Field crop: tomato
Growth stage: 1
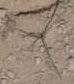
Species: cyperus